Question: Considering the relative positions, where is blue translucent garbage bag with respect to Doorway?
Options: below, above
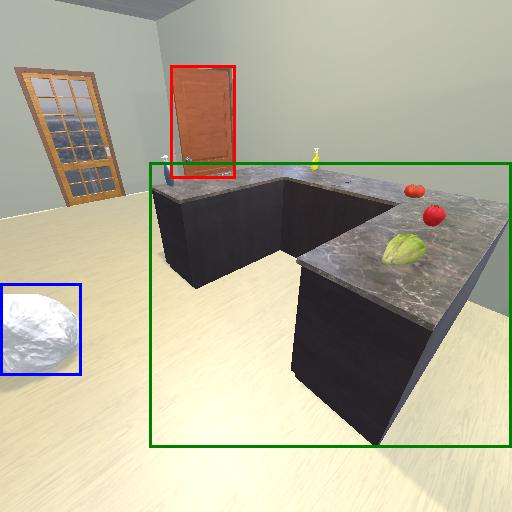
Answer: below